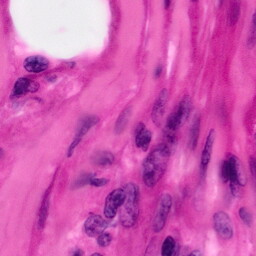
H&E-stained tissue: Pancreatic